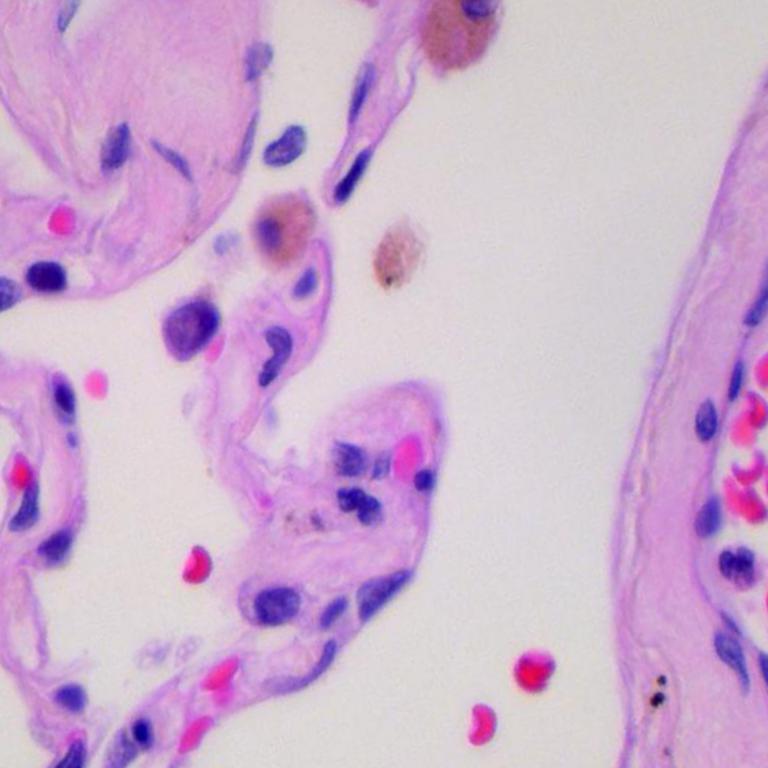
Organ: lung
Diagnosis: benign